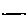
Label: line